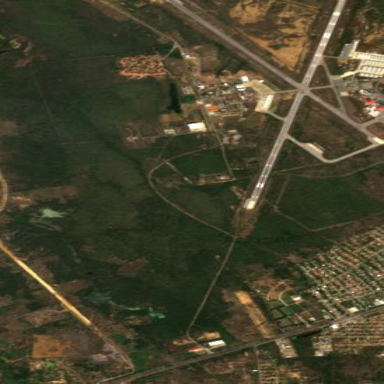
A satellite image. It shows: International public aerodrome (airport).